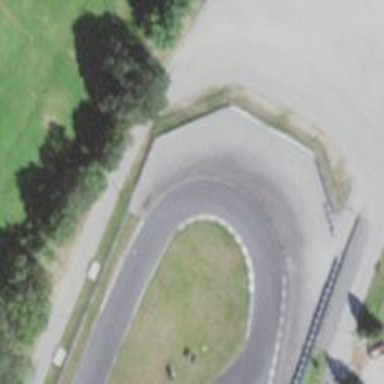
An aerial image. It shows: Raceway for motor sports.